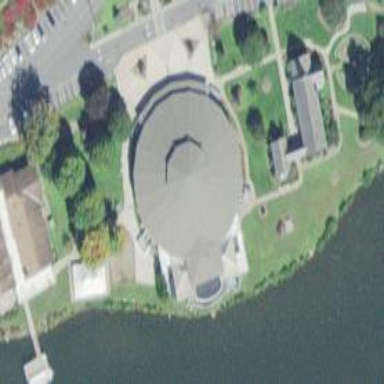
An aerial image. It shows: There is theatre building.